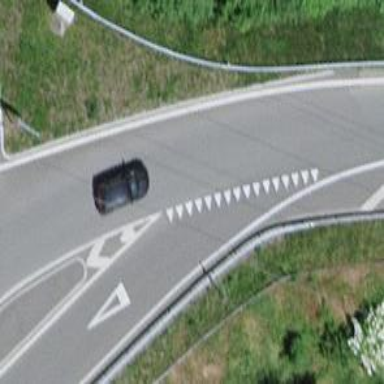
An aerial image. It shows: Road with "give way" sign.